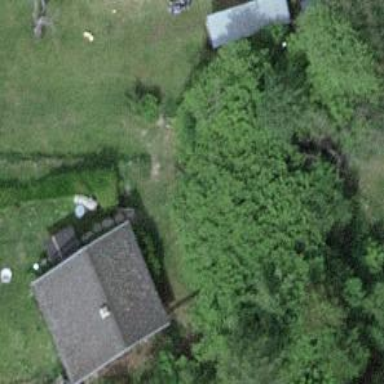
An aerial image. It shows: Simple house.